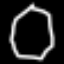
Label: octagon